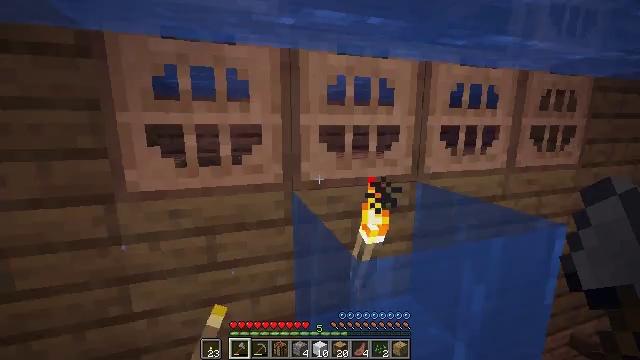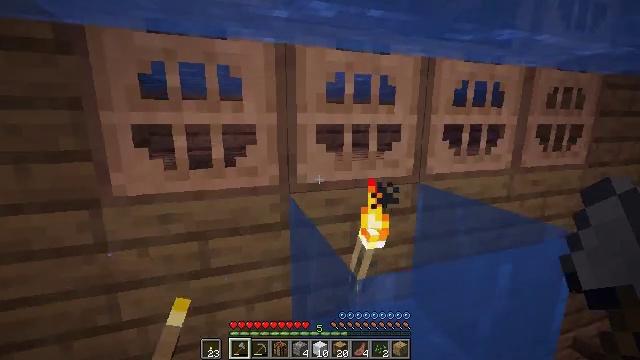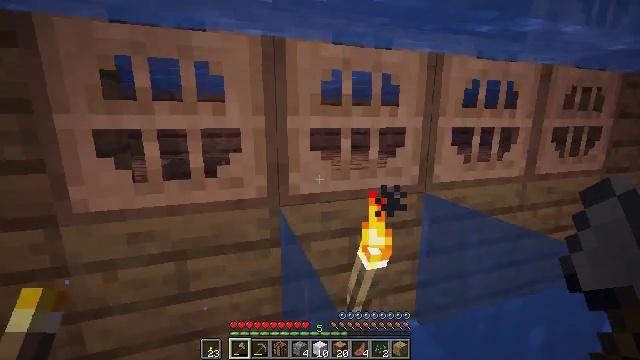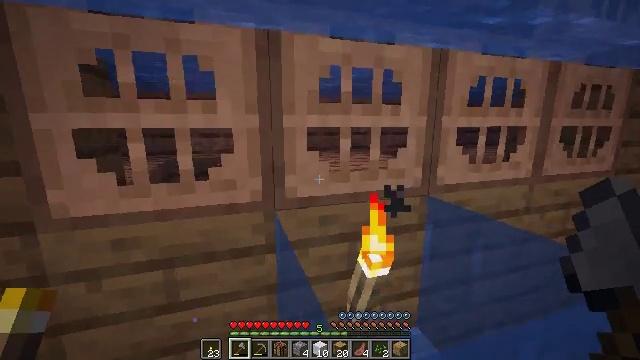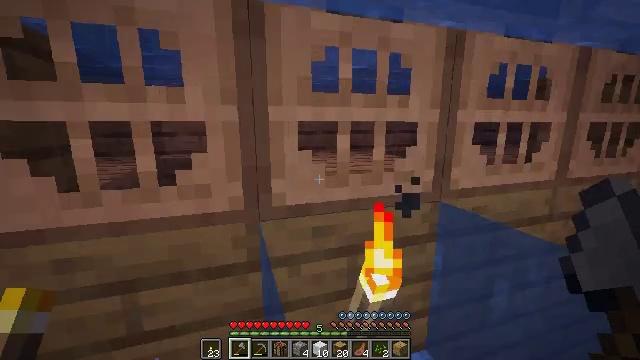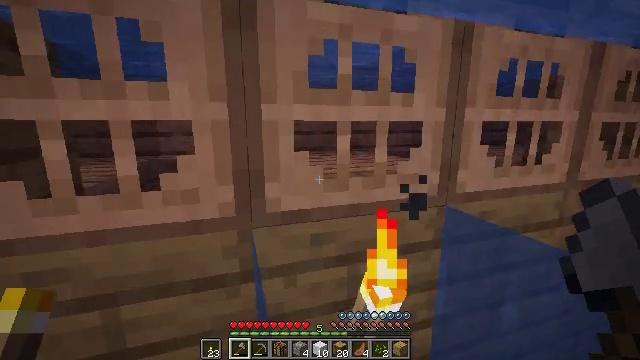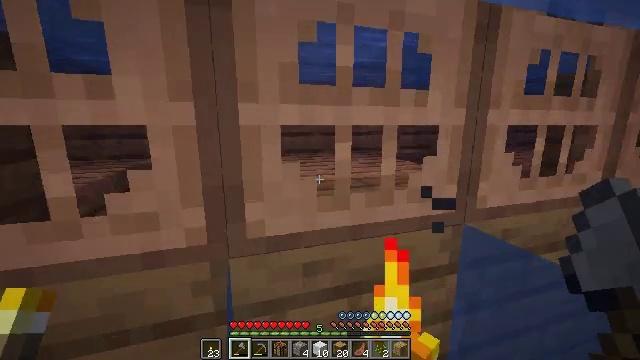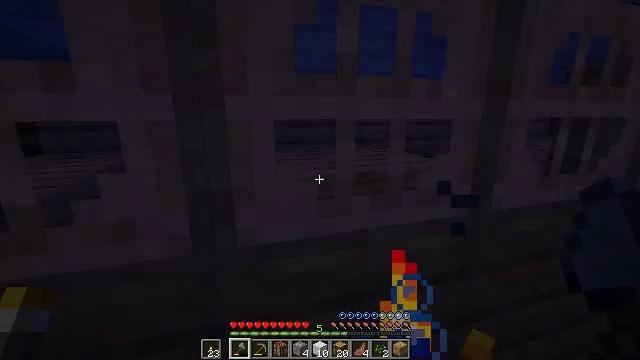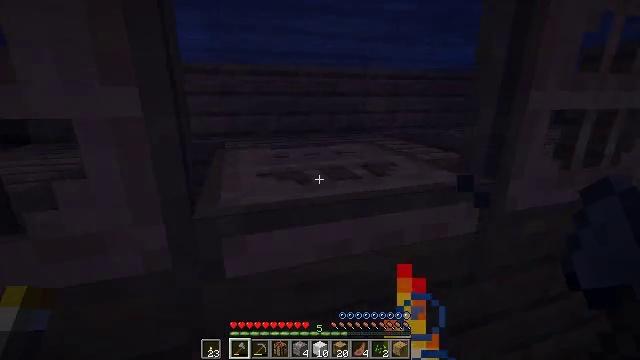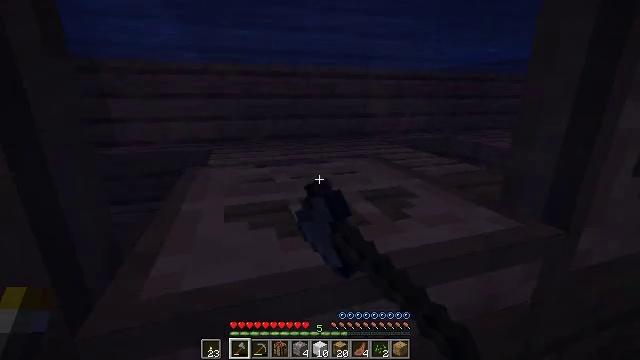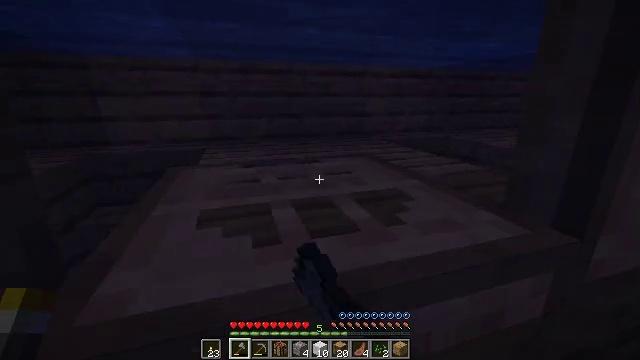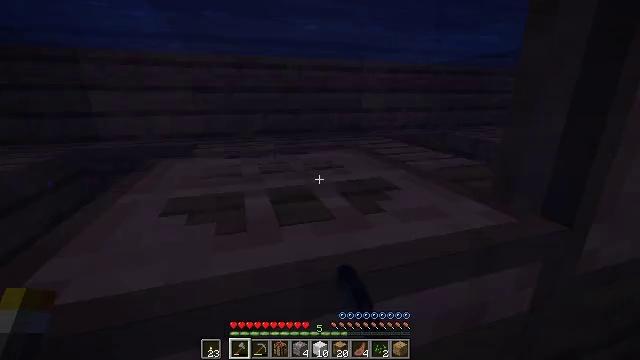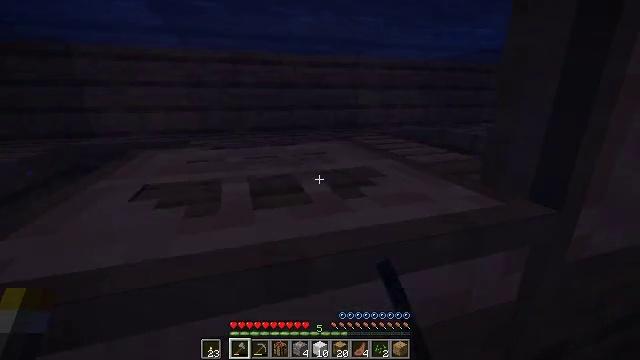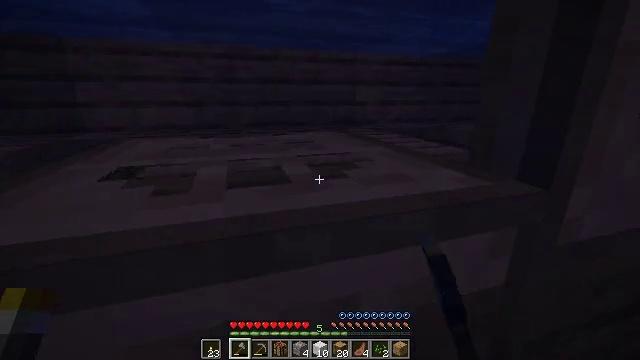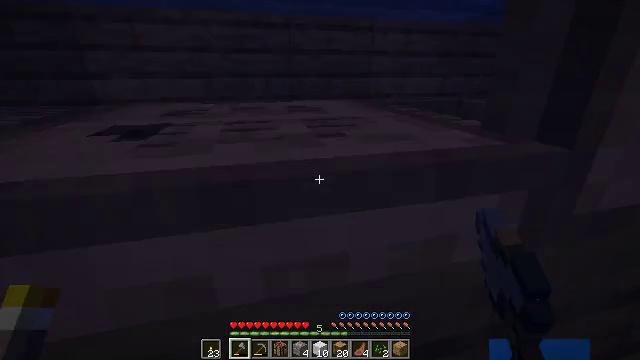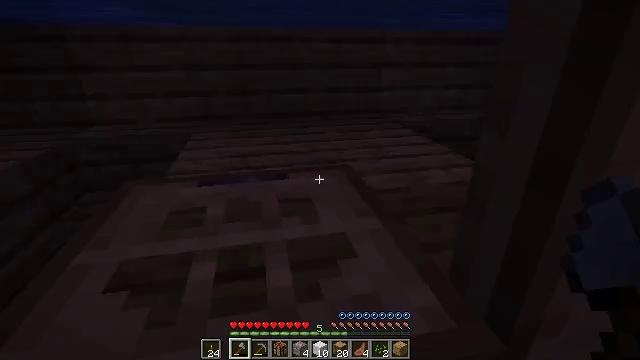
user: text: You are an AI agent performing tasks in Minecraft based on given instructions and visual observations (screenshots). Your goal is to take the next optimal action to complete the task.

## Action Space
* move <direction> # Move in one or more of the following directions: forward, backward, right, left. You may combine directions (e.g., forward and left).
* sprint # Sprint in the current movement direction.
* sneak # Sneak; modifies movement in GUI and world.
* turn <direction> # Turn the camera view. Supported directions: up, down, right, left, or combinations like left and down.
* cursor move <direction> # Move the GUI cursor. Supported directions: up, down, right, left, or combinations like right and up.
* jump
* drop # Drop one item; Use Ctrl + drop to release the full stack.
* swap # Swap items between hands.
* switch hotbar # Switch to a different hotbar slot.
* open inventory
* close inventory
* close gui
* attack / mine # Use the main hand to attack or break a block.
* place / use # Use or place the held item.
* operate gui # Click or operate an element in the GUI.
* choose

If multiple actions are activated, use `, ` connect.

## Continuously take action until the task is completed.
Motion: motion action
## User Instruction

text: Mine the jungle trapdoor.
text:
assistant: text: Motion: move forward, sprint
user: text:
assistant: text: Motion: move forward, sprint
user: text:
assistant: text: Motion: move forward, sprint
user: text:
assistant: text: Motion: move forward, sprint
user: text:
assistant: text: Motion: move forward, sprint, jump
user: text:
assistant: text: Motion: move forward, sprint, jump
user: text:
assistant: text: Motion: move forward, sprint, turn down, jump
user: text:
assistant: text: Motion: move forward, sprint, turn down, use / place, jump
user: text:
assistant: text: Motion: move forward, sprint, use / place
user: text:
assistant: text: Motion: move forward, sprint
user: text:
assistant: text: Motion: move forward, sprint
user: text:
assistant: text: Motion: move forward
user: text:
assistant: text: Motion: no_op
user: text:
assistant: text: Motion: turn left and down
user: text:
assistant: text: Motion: turn left and down
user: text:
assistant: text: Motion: jump
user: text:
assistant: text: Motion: turn left and up, jump
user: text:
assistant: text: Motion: turn left and up, jump
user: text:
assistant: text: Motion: turn left and up, jump
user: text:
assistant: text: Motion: jump
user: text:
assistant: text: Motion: jump
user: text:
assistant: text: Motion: jump
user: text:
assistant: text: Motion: jump
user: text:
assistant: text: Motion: move forward, turn down, jump
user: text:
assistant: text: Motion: move forward, turn right and down, jump
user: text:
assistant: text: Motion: move forward, turn down
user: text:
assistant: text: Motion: move forward, sprint
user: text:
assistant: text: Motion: move forward, sprint, turn right
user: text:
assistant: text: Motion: move forward, sprint, turn right
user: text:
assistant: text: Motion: move forward, sprint, turn right and up